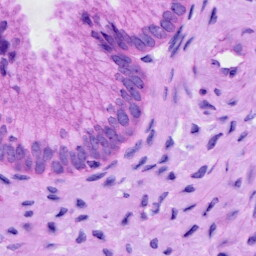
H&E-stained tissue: Cervix